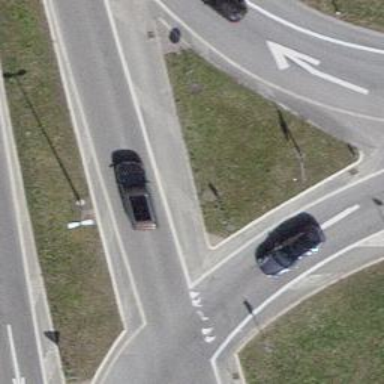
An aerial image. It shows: Asphalt road with primary link designation.